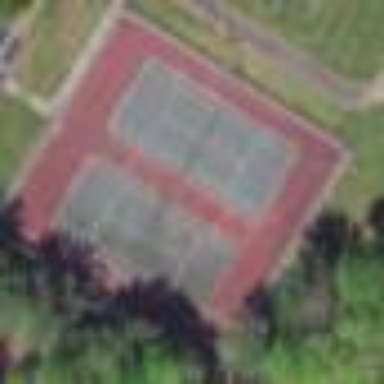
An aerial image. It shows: Tennis court in leisure pitch.